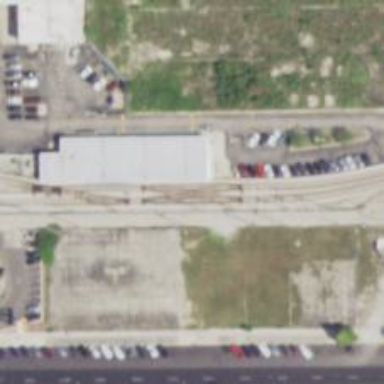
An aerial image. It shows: Electrified rail service yard.